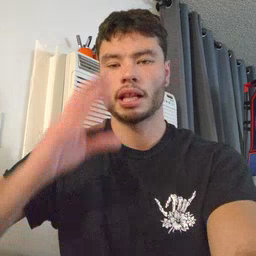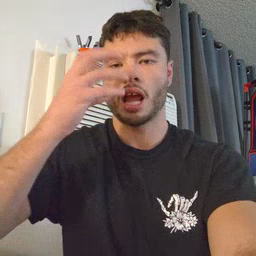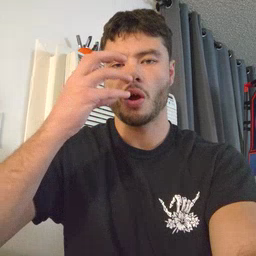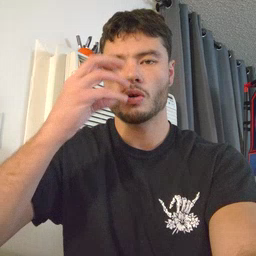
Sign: clown